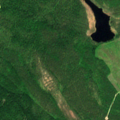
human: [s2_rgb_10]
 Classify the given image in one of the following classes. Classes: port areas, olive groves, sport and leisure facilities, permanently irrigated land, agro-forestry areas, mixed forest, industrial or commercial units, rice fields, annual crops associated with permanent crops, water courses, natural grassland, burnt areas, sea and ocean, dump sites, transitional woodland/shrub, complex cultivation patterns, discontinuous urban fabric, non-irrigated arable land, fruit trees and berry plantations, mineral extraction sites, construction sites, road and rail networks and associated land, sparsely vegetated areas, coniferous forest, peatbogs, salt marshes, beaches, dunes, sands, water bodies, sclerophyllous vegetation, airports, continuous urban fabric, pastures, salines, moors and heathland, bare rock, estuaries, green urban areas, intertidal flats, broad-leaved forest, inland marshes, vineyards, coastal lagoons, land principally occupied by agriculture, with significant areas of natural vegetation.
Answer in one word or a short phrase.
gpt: coniferous forest, mixed forest, transitional woodland/shrub